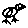
Label: bird